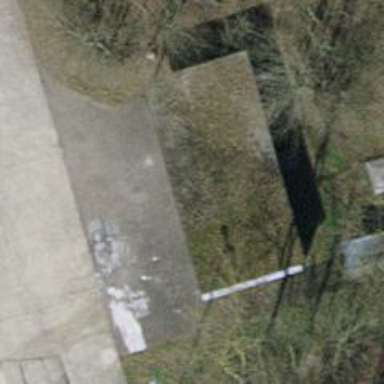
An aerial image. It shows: Power substation.